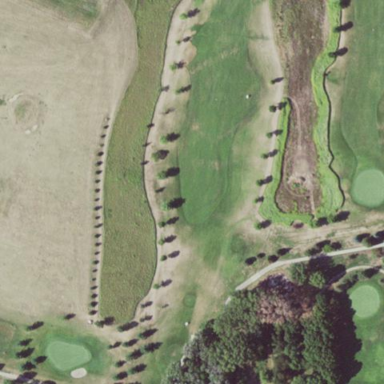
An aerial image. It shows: Golf rough area.